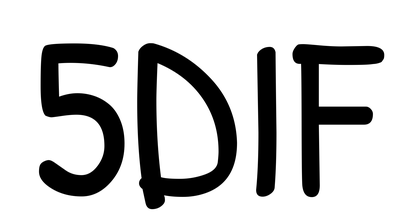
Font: PatrickHand-Regular